Question: Looking to implement folder hierarchy in Angular:

I'm implementing this via custom directive that references itself inside its template.
Currently it's going into infinite loop with this setup:
'''
<!-- index.html -->
<subfolders folder="default_folder"></subfolders>
'''
This is the '<subfolders>' directive:
'''
//subfoldersDirective.js
angular.module('app').directive('subfolders', subfolders);
function subfolders() {
var directive = {
restrict: 'AE',
scope: {
folder: '=',
},
templateUrl: '/pathto/subfoldersDirective.html',
controller: DirCtrl,
controllerAs: 'vm'
};
return directive;
function DirCtrl($scope) {
var vm = this;
vm.folder = $scope.folder;
}
}
'''
and its template:
'''
<!-- folderDirective.html -->
<div ng-repeat="folder in vm.folder.subfolders">
{{ folder.name }}
<button ng-click="folder.is_open = true">Open folder</button>
<div ng-if="folder.is_open">
<!-- This is the problem line -->
<subfolders folder="folder"></subfolders>
</div>
</div>
'''
In the template, '<subfolders>' should only get rendered after the button is clicked which triggers 'ng-if="folder.is_open"'. I guess Angular does not know this when it compiles the directive. It goes into infinite loop, even though it technically should not.
Is there a way to make it work with the directive? The logic is a bit more complex in the real app, this is why I'm looking to make it work with the directive.
I'm currently using Angular 1.2.26.
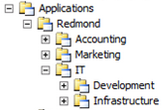
Answer: You can do this, but you need to override the compile behavior of the directive. You need to remove contents of the directive element during the compilation step, and then compile and reattach it during the post-link step. I have used the compile function below with great success:
'''
function compile(element) {
var contents = element.contents().remove();
var contentsLinker;
return function (scope, iElement) {
if (angular.isUndefined(contentsLinker)) {
contentsLinker = $compile(contents);
}
contentsLinker(scope, function (clonedElement) {
iElement.append(clonedElement);
});
};
}
'''
I based this function on <URL>, which is probably more comprehensive if you need a pre-link function.